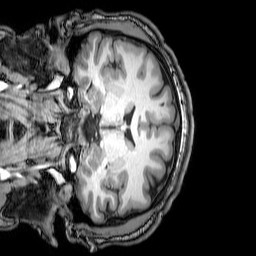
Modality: T1w
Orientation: coronal
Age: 20
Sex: male